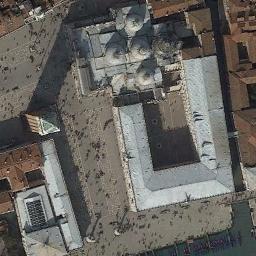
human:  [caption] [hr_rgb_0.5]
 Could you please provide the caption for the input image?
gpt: Many buildings are beside the palace .

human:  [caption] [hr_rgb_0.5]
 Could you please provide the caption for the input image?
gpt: One side of the palace is lush woods and the other is a residential area .

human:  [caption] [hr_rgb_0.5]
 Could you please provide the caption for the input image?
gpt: The palace is on the open place next to some buildings .

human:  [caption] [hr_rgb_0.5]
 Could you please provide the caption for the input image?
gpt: The palace has some palaces of different colors, Some domes, A tower and an open area .

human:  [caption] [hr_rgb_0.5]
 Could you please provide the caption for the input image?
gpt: There are some brown buildings beside the palace with five domes .